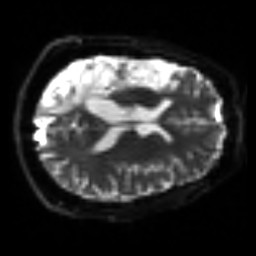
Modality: sbref
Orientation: axial
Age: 41
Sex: male
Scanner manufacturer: siemens
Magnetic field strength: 3 T
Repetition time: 3.2 s
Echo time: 0.081 s